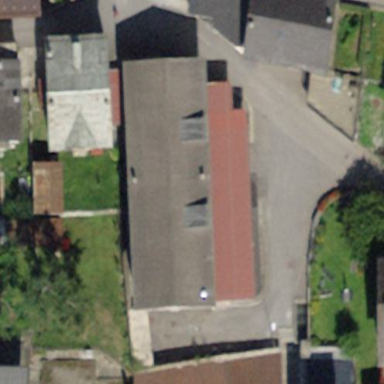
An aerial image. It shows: Community centre building.